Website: macys
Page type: customer-info-address
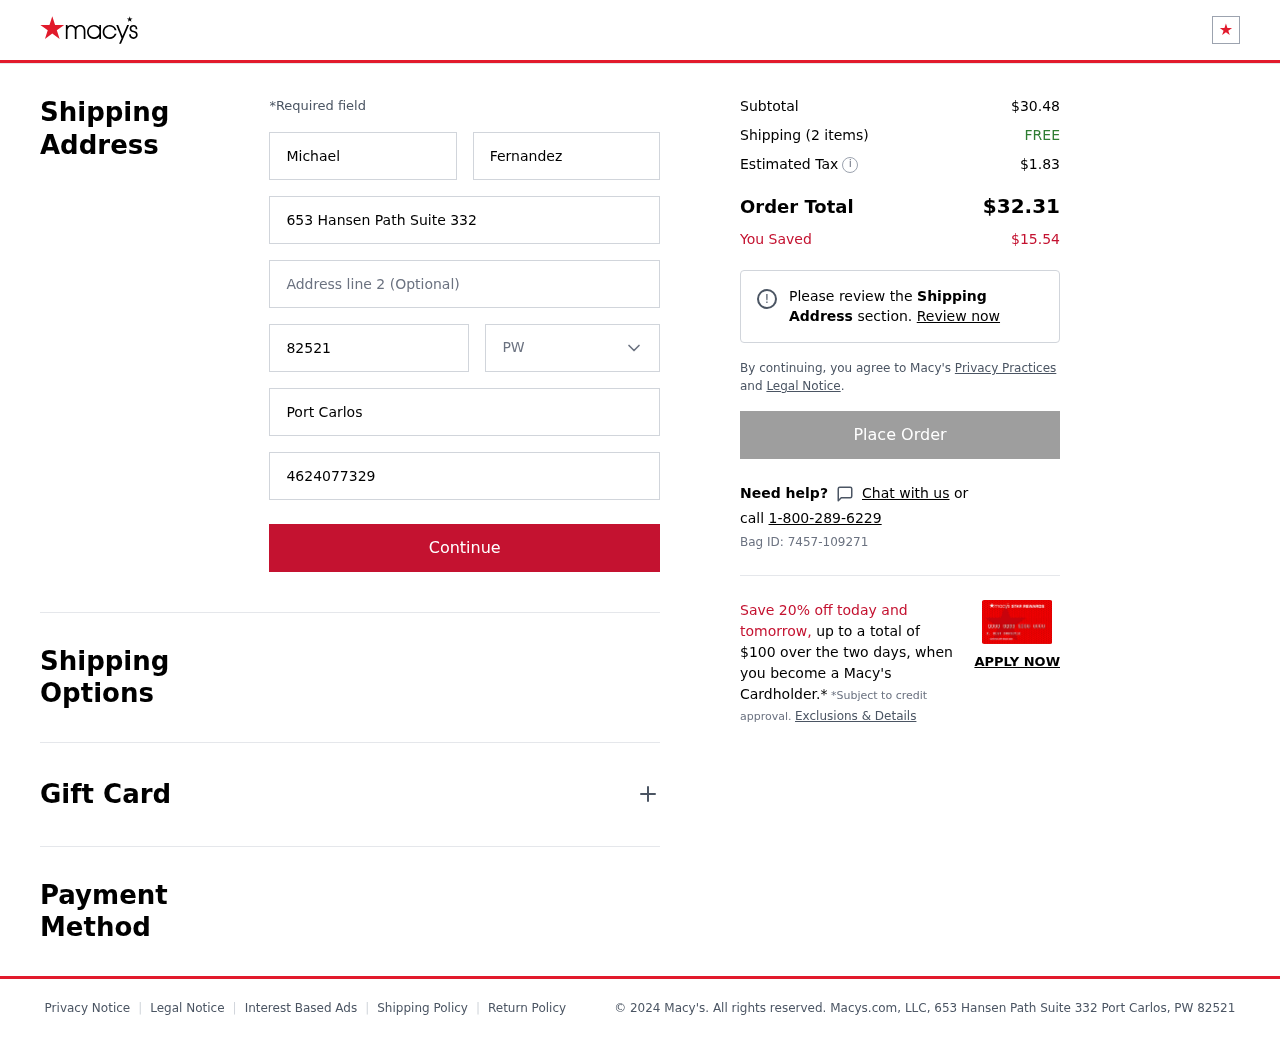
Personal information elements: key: PII_CITY
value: Port Carlos
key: PII_FIRSTNAME
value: Michael
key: PII_LASTNAME
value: Fernandez
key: PII_PHONE
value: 4624077329
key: PII_POSTCODE
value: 82521
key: PII_STATE
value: PW
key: PII_STREET
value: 653 Hansen Path Suite 332
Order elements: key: ORDER_SUBTOTAL
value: $30.48
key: ORDER_NUM_ITEMS
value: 2
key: ORDER_SHIPPING_COST
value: FREE
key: ORDER_TAX
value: $1.83
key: ORDER_TOTAL
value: $32.31
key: ORDER_SAVINGS
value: $15.54
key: ORDER_BAG_ID
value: Bag ID: 7457-109271